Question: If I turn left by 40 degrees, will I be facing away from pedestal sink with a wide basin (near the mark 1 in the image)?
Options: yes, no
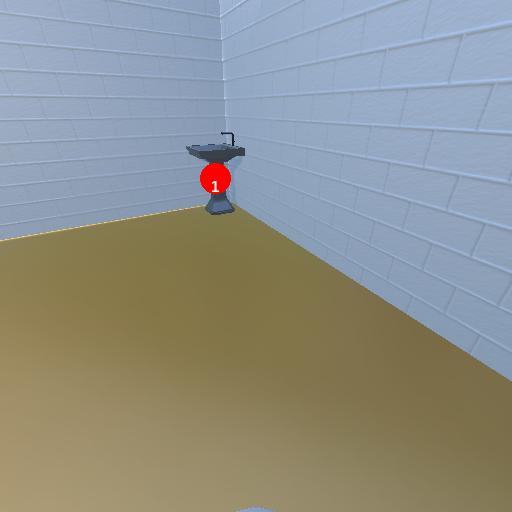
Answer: yes